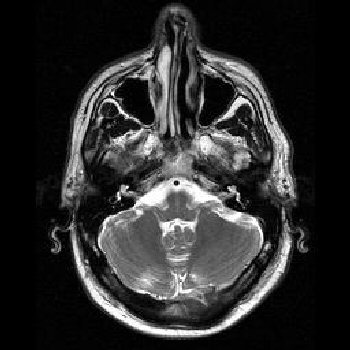
Label: notumor